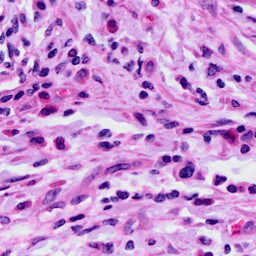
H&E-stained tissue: Cervix